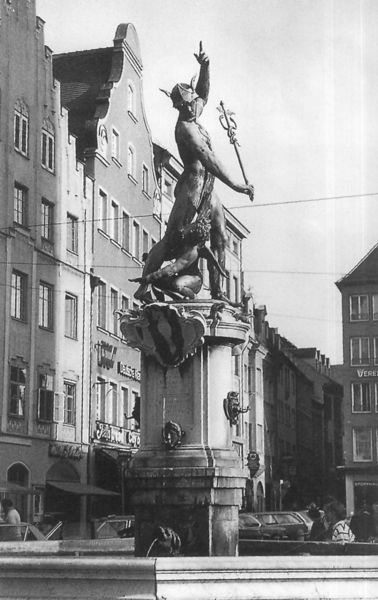
Titel: Merkurbrunnen in Augsburg
Künstler: Adriaen de Vries
Standort: Augsburg, Moritzplatz (EU - D - B)
Schlagwörter: flügel, mann, nackt, wasser, stadt, haus, arm, sockel, häuser, figur, brunnen, engel, skulptur, statue, stab, giebel, platz, plastik, fotografie, dynamik, schlange, helm, wappen, sandstein, classic, water, germany, houses, hermes, gottheit, merkur, amor, giambologna, austria, pfeil, photo, city, antique, square, fountain, augsburg, statur, sehenswürdigkeit, classicism, vollplastisch, merkurstab, flügelschuhe, freistehend, caduceus, cars, 19th century, 20th century, historicism, sttur, brunnenstadt, ciity, merkurius